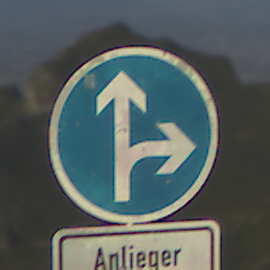
Verkehrszeichen: VorgeschriebeneFahrtrichtungGeradeausOderRechts
Zusatzzeichen unten: PersonengruppenFrei2
Umgebung: Outdoor, Nature
Tageszeit: SunriseSunset
Wetter: PartlyCloudy
Licht: Natural
Jahreszeit: NotSpecified
Kontrast: HighContrast